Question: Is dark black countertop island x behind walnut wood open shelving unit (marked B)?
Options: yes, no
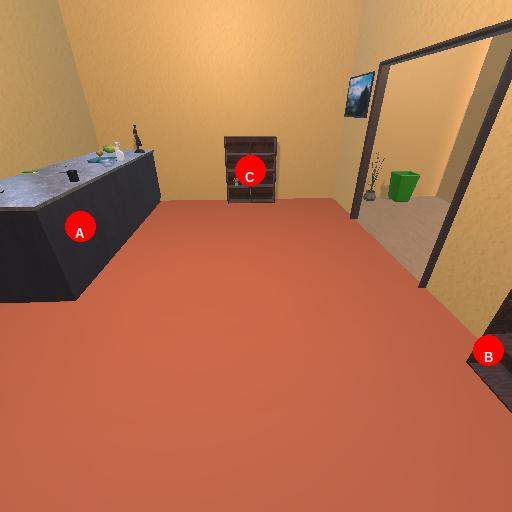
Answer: yes